Question: i am totally new here, so please be lenient with me :-)
I am looking for a solution to remove outliers which are different by a certain value in the same column:
'body_mass age 1 19 11 2 20 10 3 26 8 4 21 6 5 18 12 6 18 7 7 30 11 8 17 8 9 17 10 10 18 8'

'''
boxplot(body_mass~age, data = df, subset=age %in% c(0:22))$out
outliers <- boxplot(body_mass~age, data = df, subset=age %in% c(0:22))$out
df[which(df$body_mass %in% outliers),]
df <- df[-which(df$body_mass %in% outliers),]
'''
But trying this way, removes all values from all age, even they are just outliers for one age class
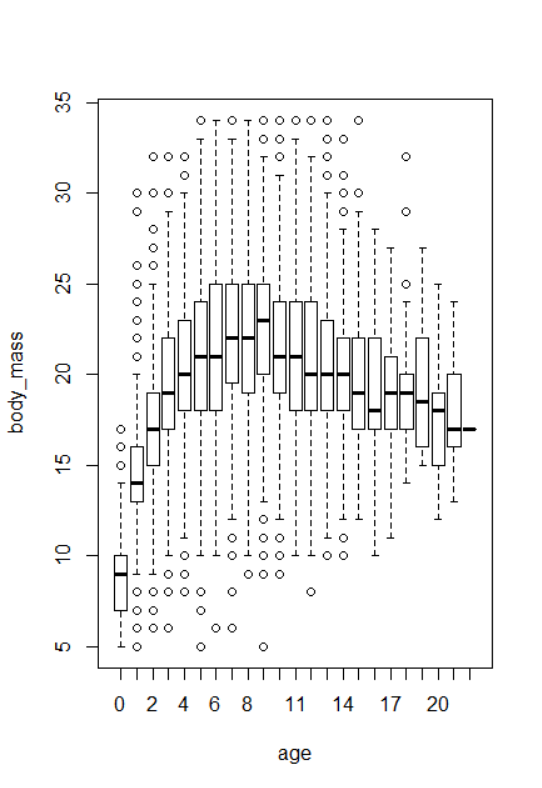
Answer: This really depends on how you define "outlier". But if you are willing to accept that
an outlier is any value plus or minus 1.5 times the interquartile range, then you can use the following approach to remove outliers in body mass by age group.
Also, I assume you want to treat each age as a separate group because you didn't indicate otherwise.
Define a function that will replace outliers with 'NA'.
'''
#' Replace outliers
#'
#' Replace outliers with NA. Outliers are defined as values that fall outside plus or minus
#' 1.5 * IQR.
#'
#' @return Numeric vector of same length.
#' @param x Numeric vector to replace.
#' @param ... Other args passed to 'quantile()'
#'
#' @export
replace_outliers <- function(x, ...) {
qnt <- quantile(x, probs = c(.25, .75), ...)
val <- 1.5 * IQR(x, na.rm = na.rm)
y <- x
y[x < (qnt[1] - val)] <- NA
y[x > (qnt[2] + val)] <- NA
y
}
'''
Apply 'remove_outliers()' by age group and filter.
'''
library(dplyr)
df2 <- df %>%
group_by(age) %>%
mutate(body_mass = replace_outliers(body_mass)) %>%
ungroup() %>%
filter(!is.na(body_mass))
'''